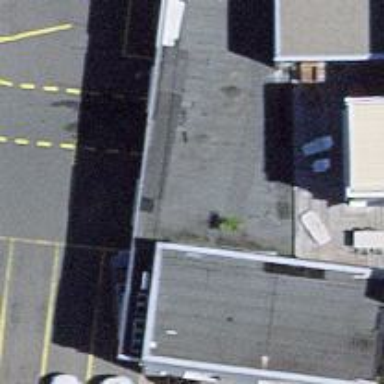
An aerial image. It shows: Car wash facility.